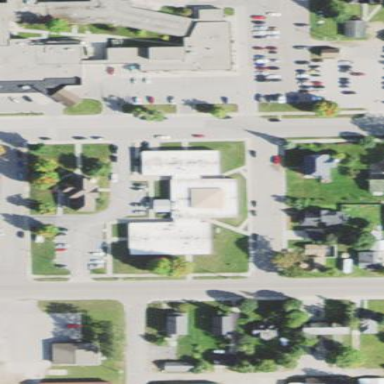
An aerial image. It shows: Courthouse building.